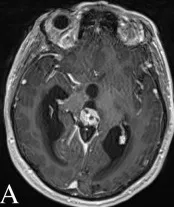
Pre-operative MRI of the brain. (A-C) MRI T1-weighted images with contrast demonstrating a heterogeneously enhancing lesion of the pineal gland.
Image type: radiology (mri)